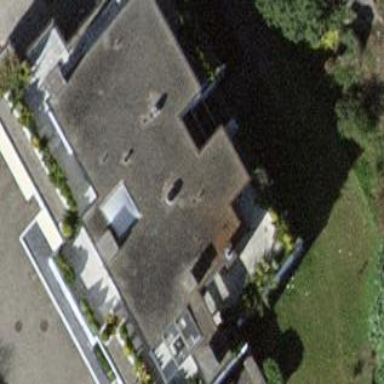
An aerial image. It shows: View of roof of building.